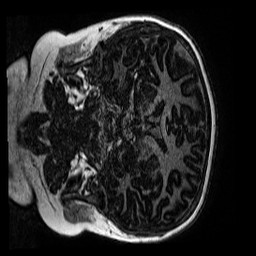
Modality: MP2RAGE
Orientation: coronal
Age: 9
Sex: male
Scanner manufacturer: siemens
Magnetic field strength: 3 T
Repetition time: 4 s
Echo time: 0.00299 s